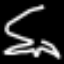
Label: frog